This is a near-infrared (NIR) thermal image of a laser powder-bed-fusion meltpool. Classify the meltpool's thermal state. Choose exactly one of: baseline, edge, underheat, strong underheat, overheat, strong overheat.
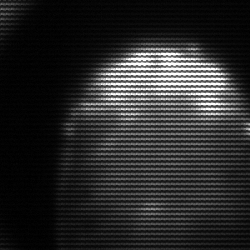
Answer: edge